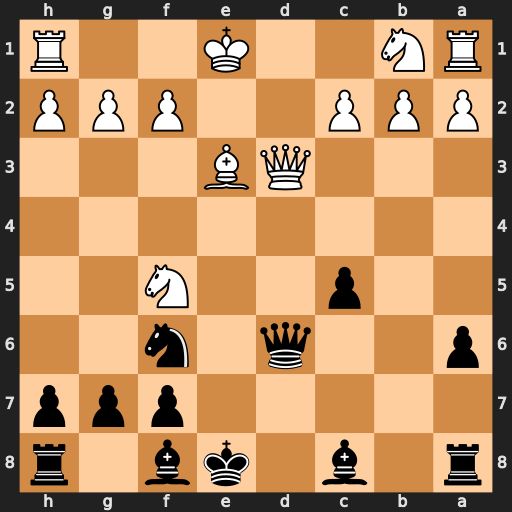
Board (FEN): r1b1kb1r/5ppp/p2q1n2/2p2N2/8/3QB3/PPP2PPP/RN2K2R
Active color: b
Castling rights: KQkq
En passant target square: -
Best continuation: Qxd3